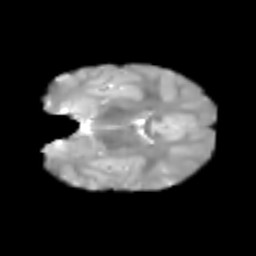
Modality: T2w
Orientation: coronal
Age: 7
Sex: male
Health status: healthy